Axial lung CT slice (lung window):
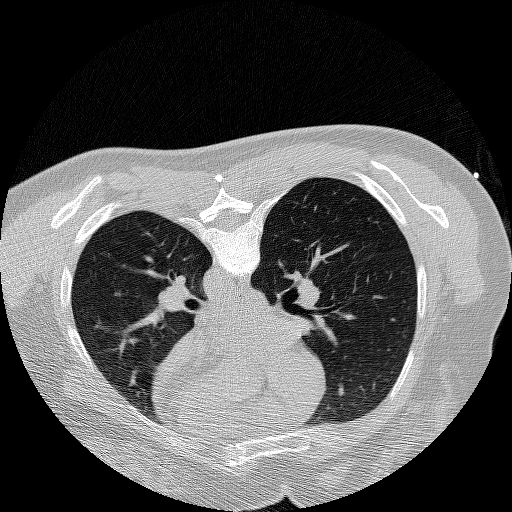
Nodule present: yes
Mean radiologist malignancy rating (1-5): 3